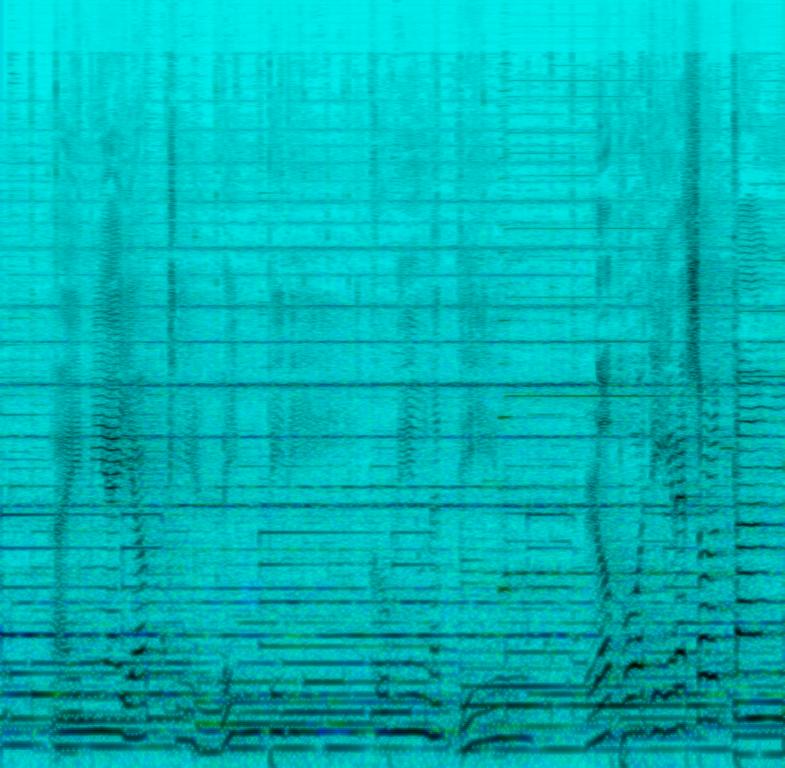
This is a soothing Italian ballad. The leading instruments are a harmonica and acoustic guitar on which arpeggios are played. The singer has a silky baritone voice, and captures the reflective and tranquil nature of the song with his performance.